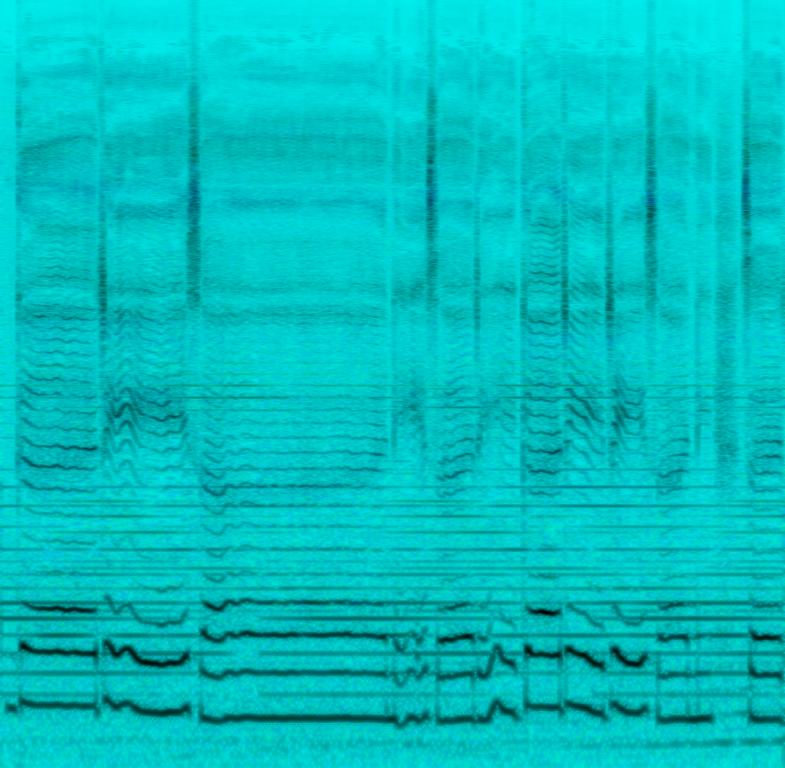
The music fits the carnatic genre from Indian folk. A sitar plays a background melody with a certain brightness to it. A female vocalist sings a repetitive mellow melody. The aura of the song is very traditional and spiritual.